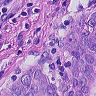
Metastatic tissue present: no